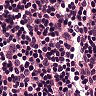
Metastatic tissue present: no